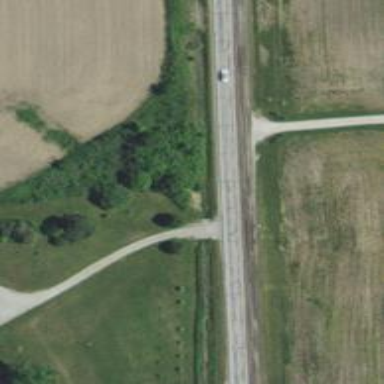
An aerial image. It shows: Primary highway.